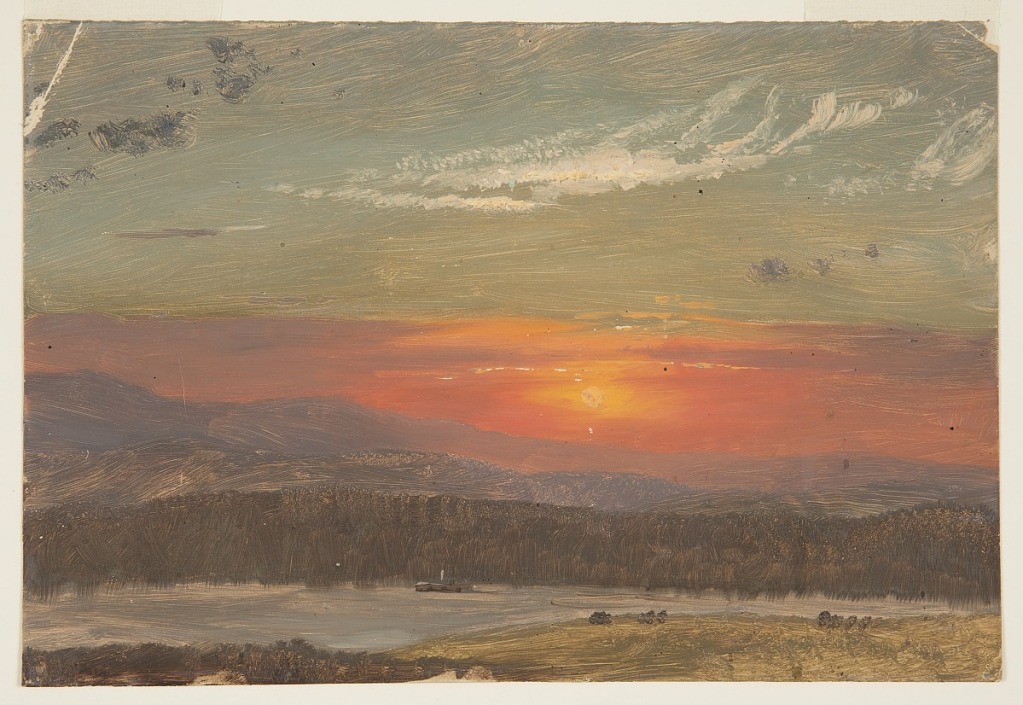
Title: Sunset over the Catskills, Hudson, New York
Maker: Frederic Edwin Church, American, 1826–1900
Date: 1865–1875
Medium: Oil and graphite on tan paperboard
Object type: Drawing
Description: Landscape sketch showing a loosely rendered view of the summer sunset over the Catskills, as view from a point near the artist's property in Hudson, New York. In the foreground, a grassy slope at right descends to the river's shore. At lower center, a steamboat is shown traveling down the river, which, itself, stretches across the middle distance along with its heavily wooded opposite shoreline. Foothills are visible just beyond the shore, while the Catskill Escarpment extends across the horizon, with Blackhead Mountain visible at far left and Windham High Peak at center left. Shown at center, the bright yellow orb of the sun illuminates the clouds and sky around it in fiery, saturated shades of orange and red. The sky is delineated into an upper portion, rendered in shades of blue and green, which hosts puffy groups of light and dark clouds.